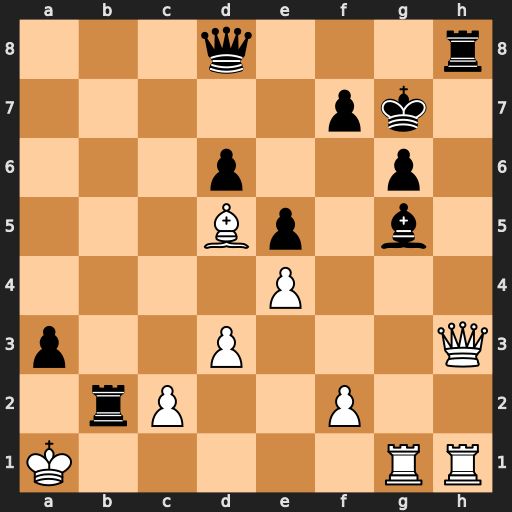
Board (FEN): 3q3r/5pk1/3p2p1/3Bp1b1/4P3/p2P3Q/1rP2P2/K5RR
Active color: w
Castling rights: -
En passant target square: -
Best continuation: Qxh8+ Qxh8 Rxh8 Kxh8 Rxg5